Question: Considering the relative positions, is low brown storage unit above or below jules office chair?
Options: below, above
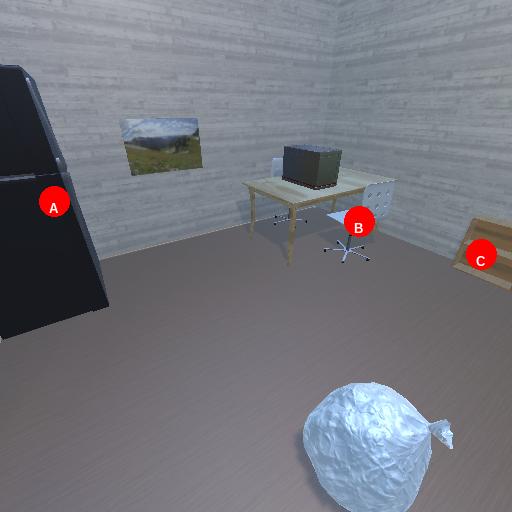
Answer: below